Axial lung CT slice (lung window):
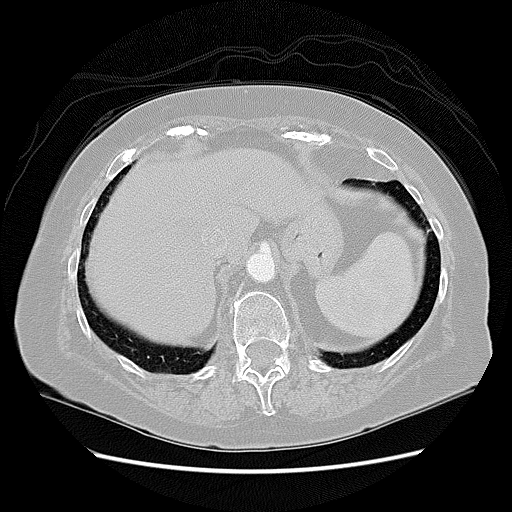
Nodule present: no